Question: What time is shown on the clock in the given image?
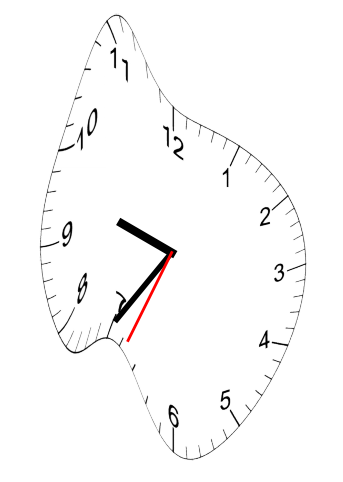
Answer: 09:35:34